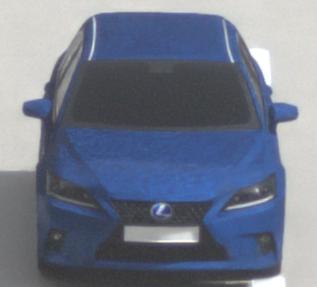
Make: Lexus
Model: CT 200h
Detailed model: CT (A10)
Model produced from: 2014/03
Model produced until: 2017/10
Doors: 5
Color: blue
Road condition: dry road
Daytime: morning or afternoon
Contrast: low contrast